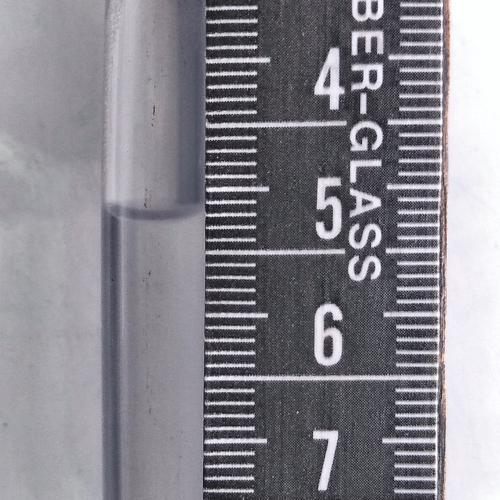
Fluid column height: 5.2 cm